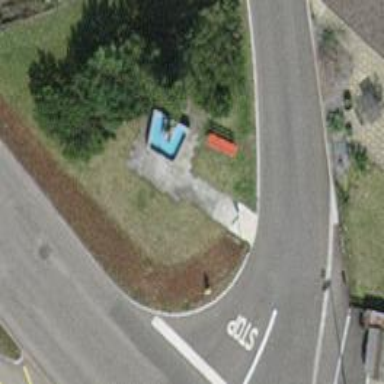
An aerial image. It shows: Red bench.